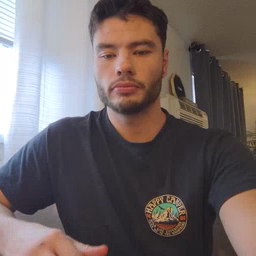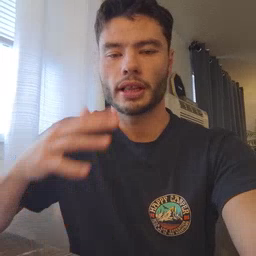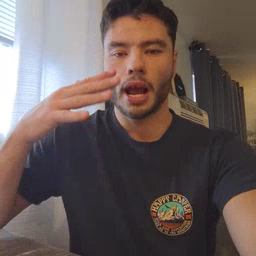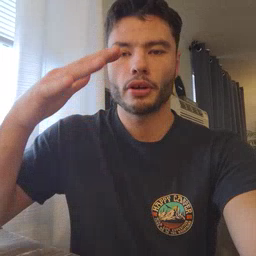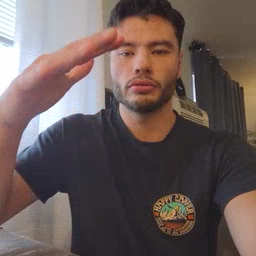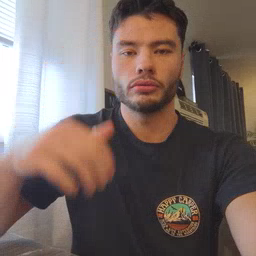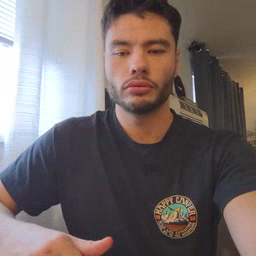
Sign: helicopter